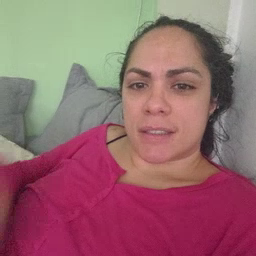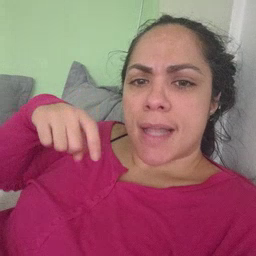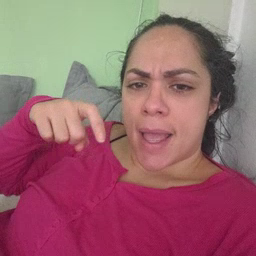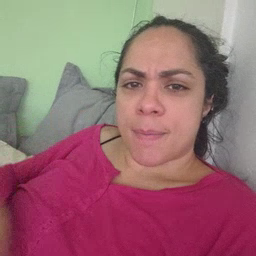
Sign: time